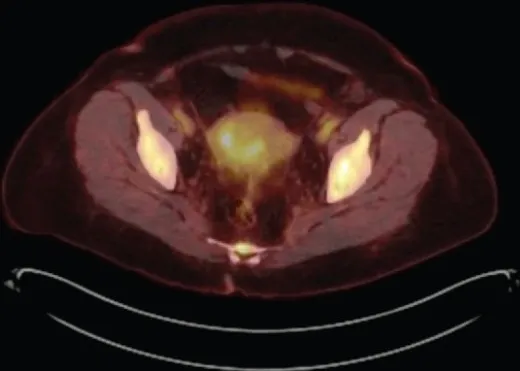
Increased FDG uptake on PET CT including uptake in uterus. PET CT scan. 1. Interval increase in FDG uptake of multiple hypermetabolic osseous metastases throughout the axial and proximal appendicular skeleton. 2. Mildly increased FDG uptake of mildly hypermetabolic mediastinal lymph nodes. 3. Moderate FDG uptake of the uterus centrally that was not present on imaging performed ten months prior.
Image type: radiology (pet)